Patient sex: M
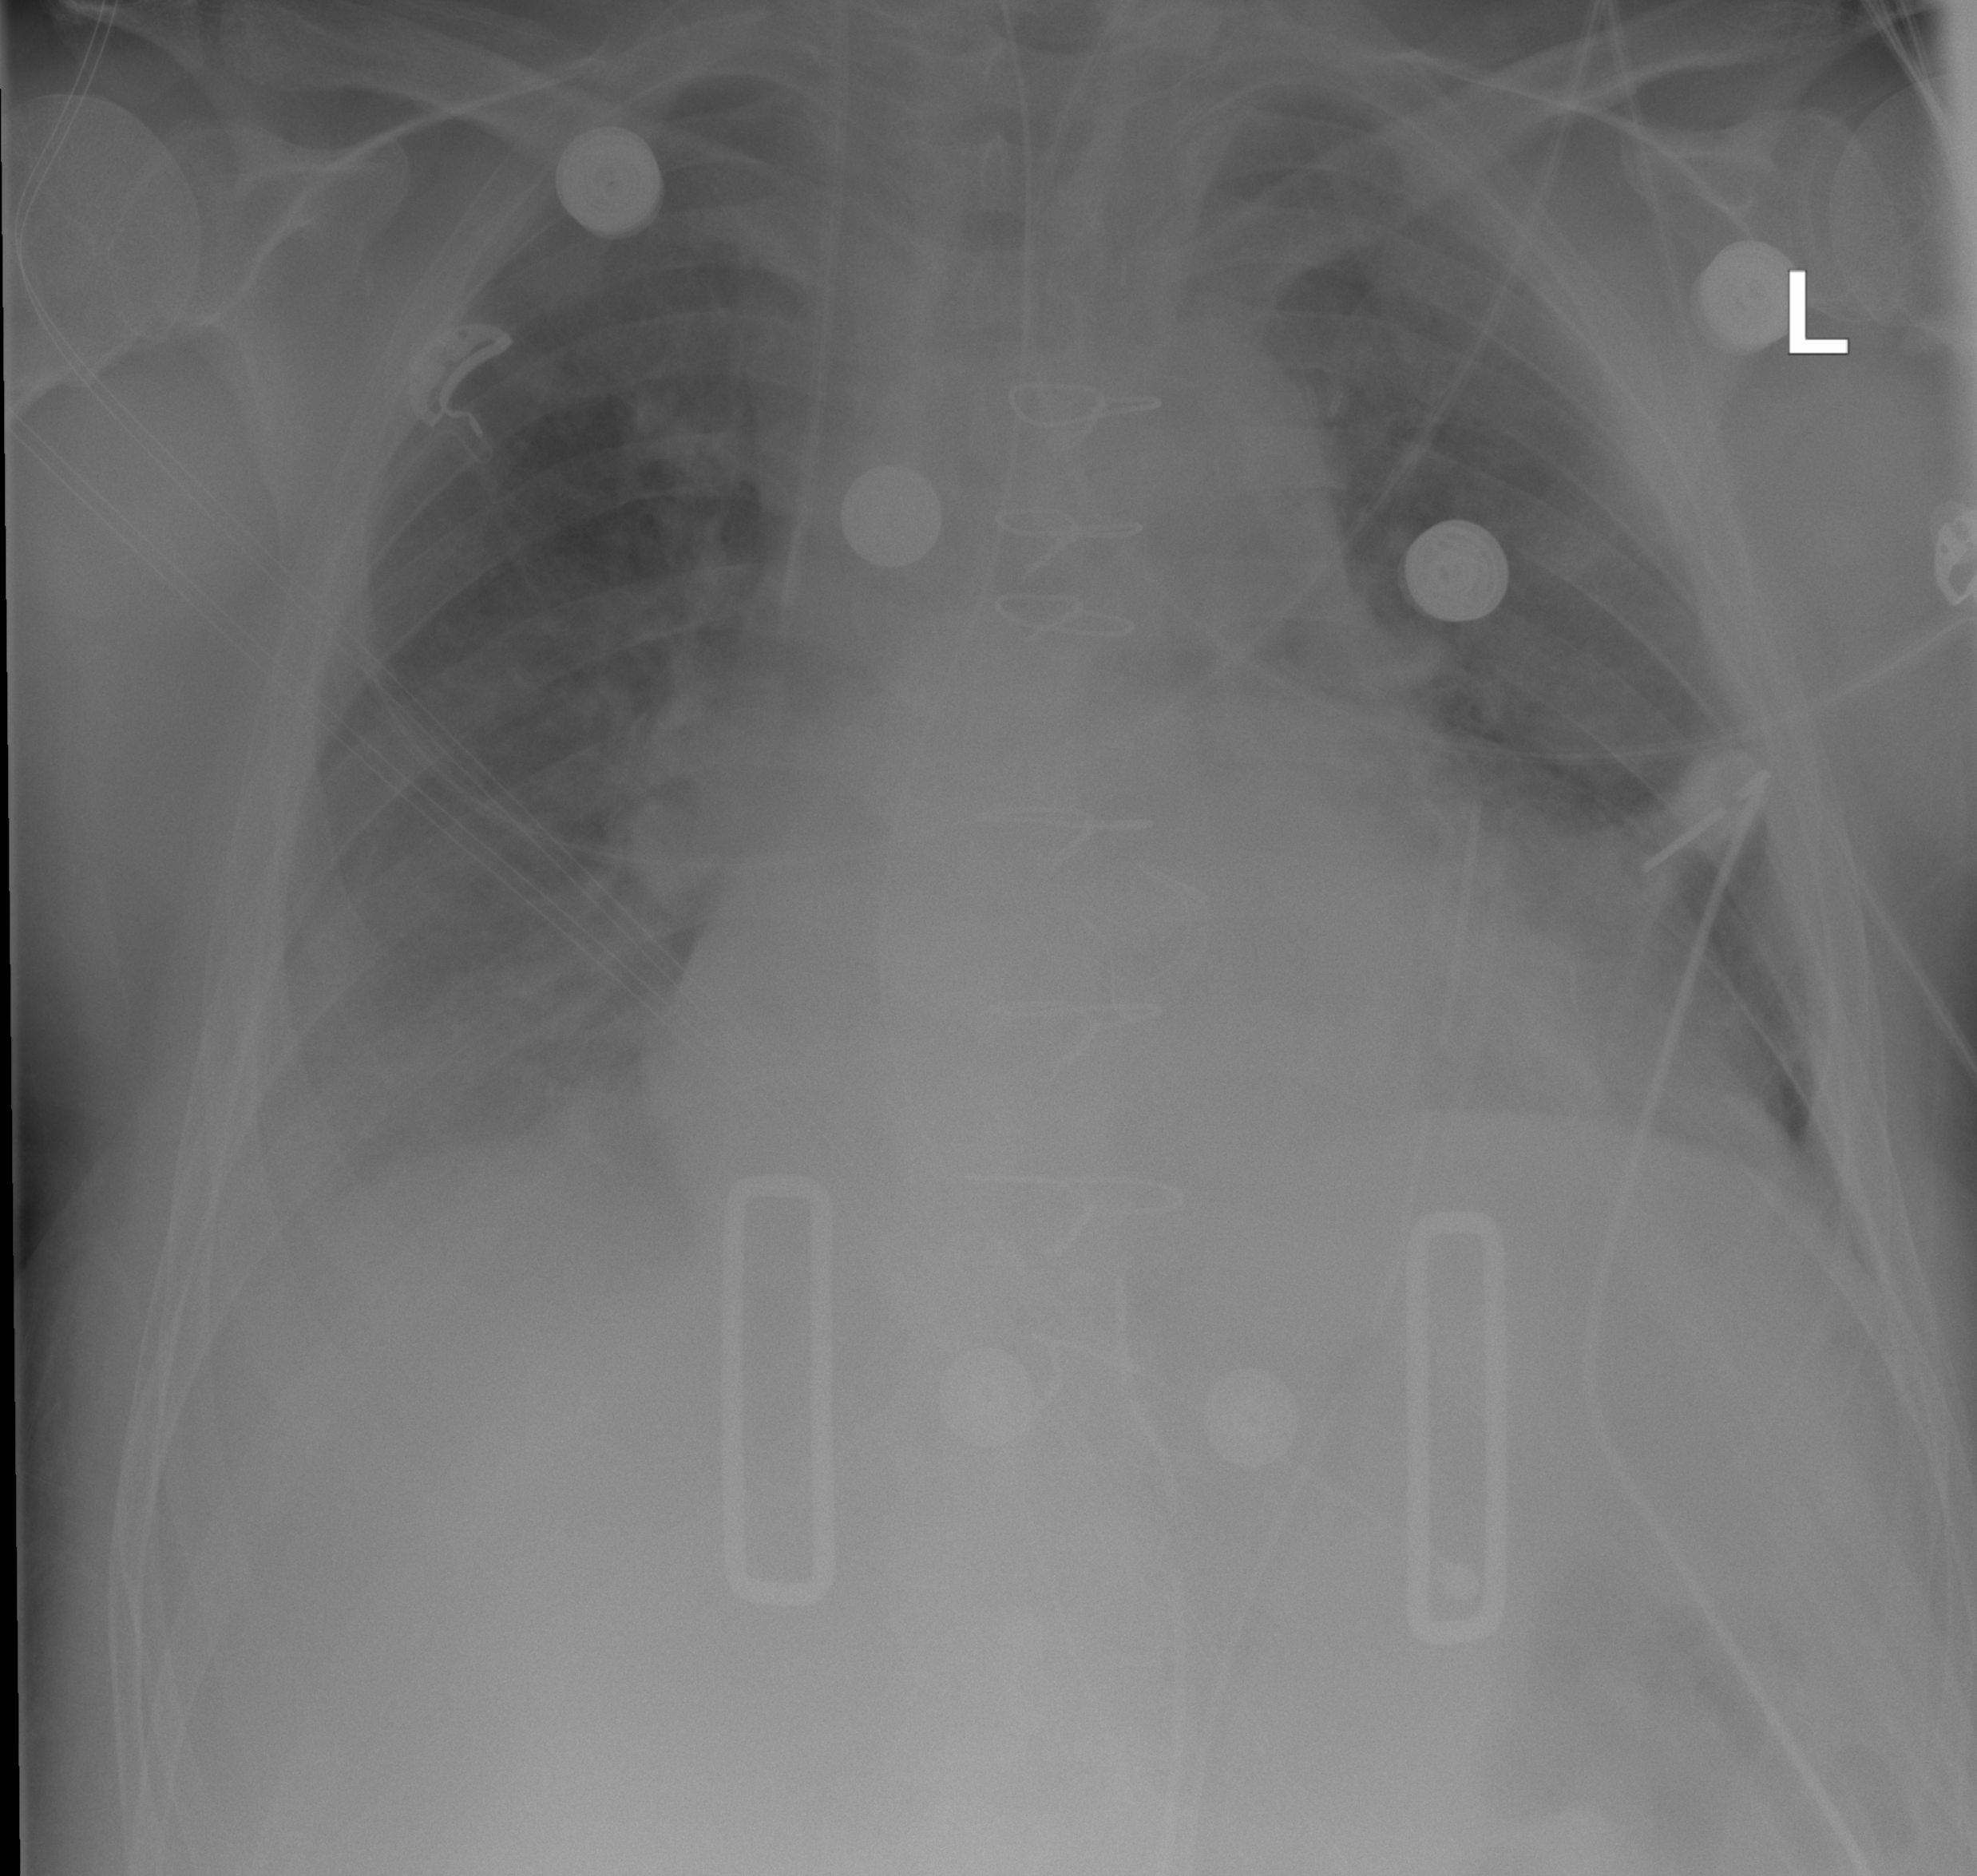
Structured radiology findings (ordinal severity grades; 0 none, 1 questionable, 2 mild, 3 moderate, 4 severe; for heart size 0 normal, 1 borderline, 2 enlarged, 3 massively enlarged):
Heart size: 2
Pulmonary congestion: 2
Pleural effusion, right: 2
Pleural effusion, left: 0
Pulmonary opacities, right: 2
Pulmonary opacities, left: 0
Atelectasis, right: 2
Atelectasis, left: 0